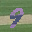
Label: 9